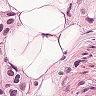
Metastatic tissue present: yes